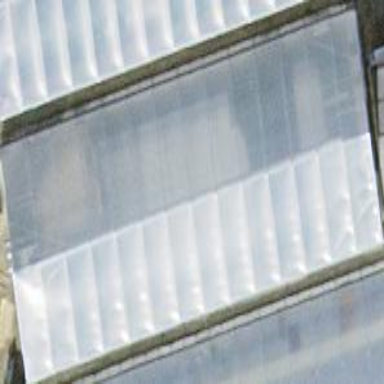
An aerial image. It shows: Greenhouse.